Question: I know this is a common question but it's quite different in my case.
I want an image to be placed when the bar is active and I've done that successfully using these code under didFinishLoadingWithOptions method '[[UITabBar appearance] setSelectionIndicatorImage:[UIImage imageNamed:@"tabbar-active.png"]];'
And that's what my app looks like

Now I just want to remove that glossy effect, not the blue image on the bar
Thanks in advance!
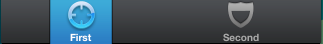
Answer: After digging a little bit, I found the solution for the same. You simply need to create an UIImage object with empty image.
'''
[yourTabbar setSelectionIndicatorImage:[[UIImage alloc] init]];
'''
Thats it :)